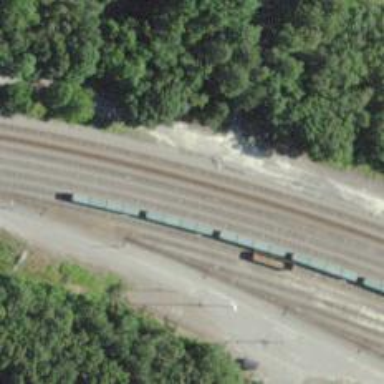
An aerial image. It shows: Railway yard.